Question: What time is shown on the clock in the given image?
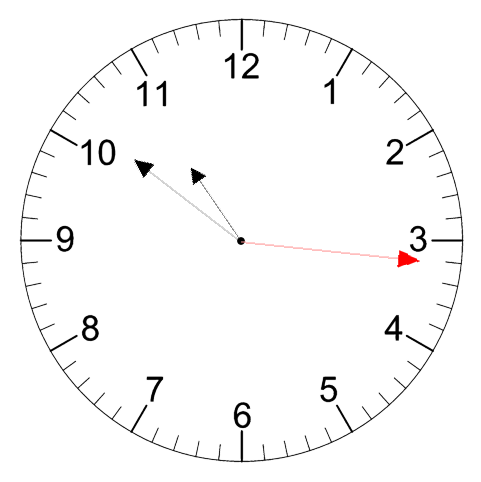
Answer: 10:51:16